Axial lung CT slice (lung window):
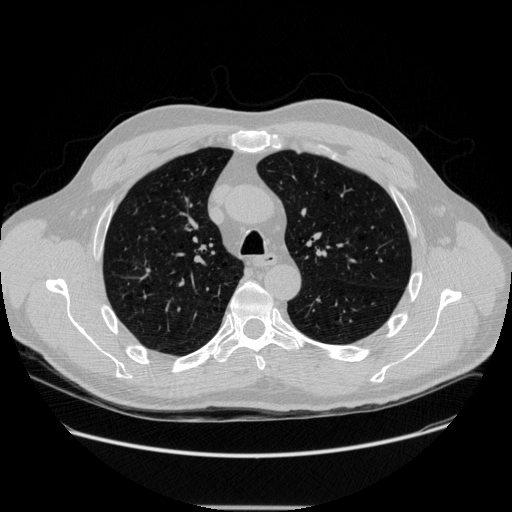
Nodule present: no